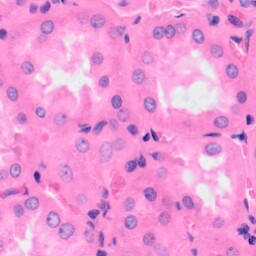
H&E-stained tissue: Kidney